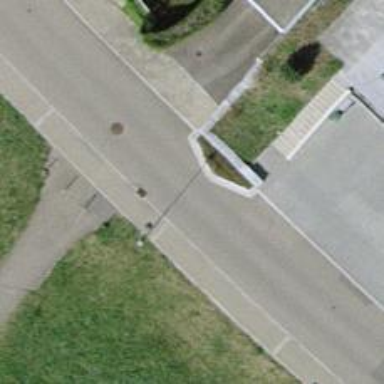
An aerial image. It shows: Chicane for traffic calming.